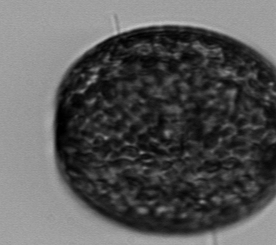
Label: Thalassiosira